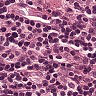
Metastatic tissue present: no